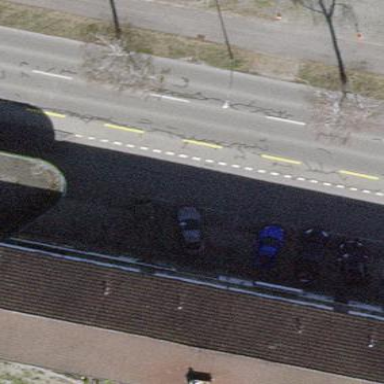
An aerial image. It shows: Building that houses car shop.